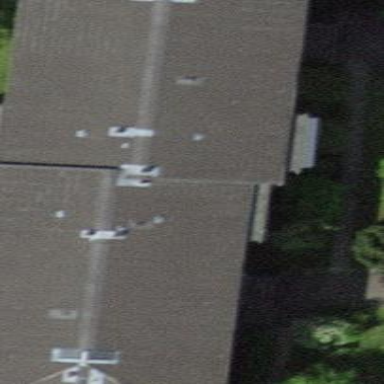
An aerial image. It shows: Apartment building with hipped roof.